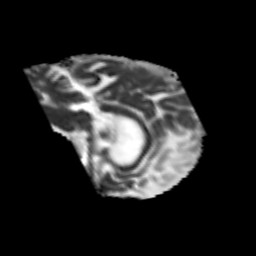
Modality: MD
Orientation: sagittal
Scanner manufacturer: siemens
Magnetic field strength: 3 T
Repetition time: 6.8 s
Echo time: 0.093 s